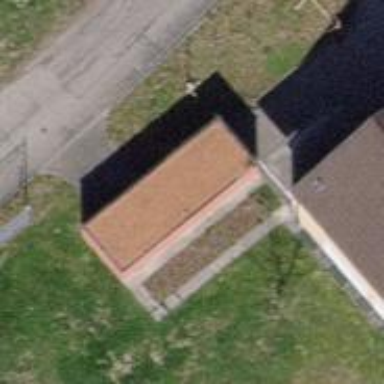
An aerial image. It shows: Minor distribution power substation.